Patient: sex F, age 59
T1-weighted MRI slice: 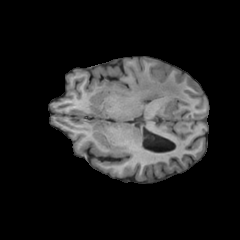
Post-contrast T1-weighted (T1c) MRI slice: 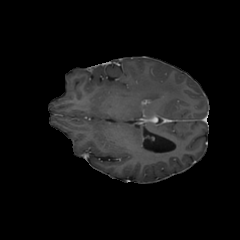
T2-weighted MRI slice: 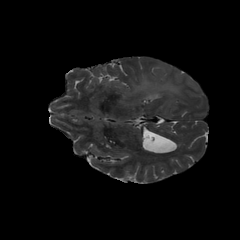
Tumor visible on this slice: yes
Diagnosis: Glioblastoma, IDH-wildtype
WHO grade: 4